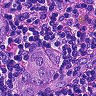
Metastatic tissue present: yes